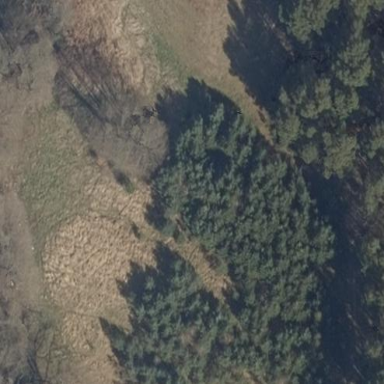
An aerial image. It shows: Patch of scrub vegetation.